Interaction volume radius: 5 \u00c5
Interaction volume height: 35 \u00c5
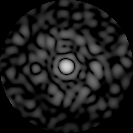
Disorder parameter: 0.8394